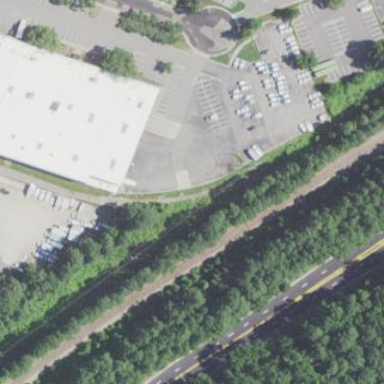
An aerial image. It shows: Commercial building.